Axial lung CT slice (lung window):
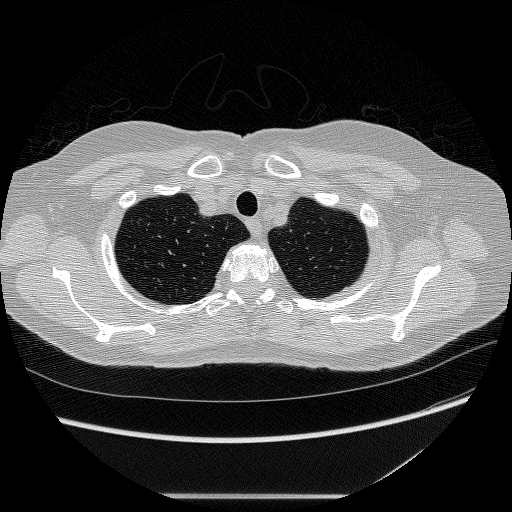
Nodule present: no